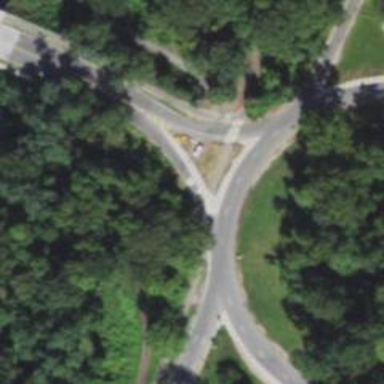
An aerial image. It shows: Roundabout on primary highway.